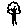
Label: tree